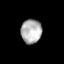
Tissue: prostate
Cell type: T cells
Senescence score: 0.3552
Nuclear area (px): 492
Mean DAPI intensity: 176.297